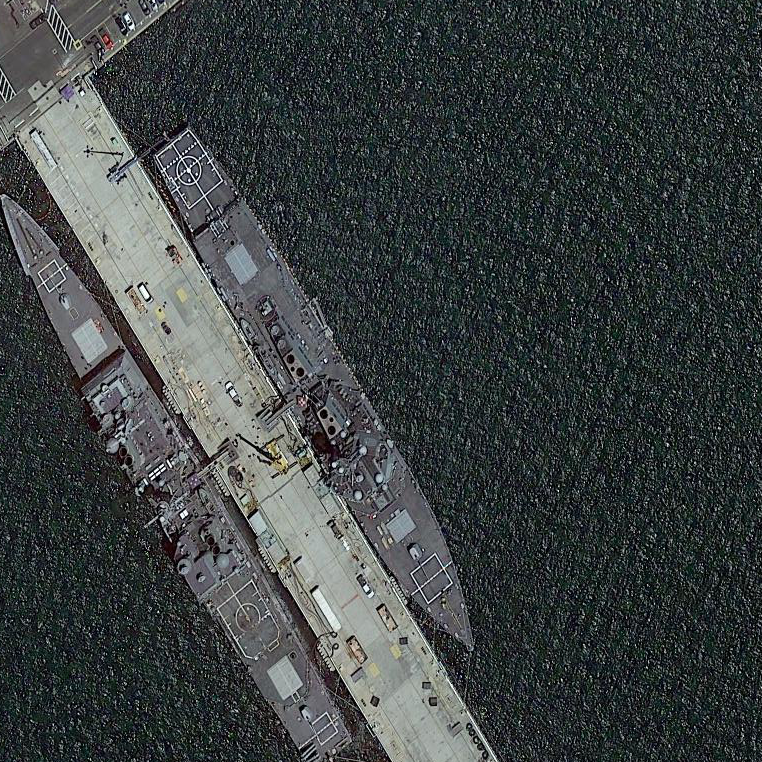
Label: destroyer